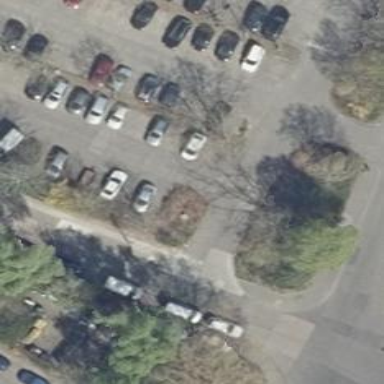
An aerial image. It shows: Concrete parking aisle designated as service road.